Question: I'm trying to build and interface that would mimic the recent Google Play Music interface which as a reminder looks like this on a phone

I've already got the 'DrawerLayout' and the Tabs right, but I have no idea how to build the amazing bottom fragment that displays the currently playing song. It mixes two features:
- 'ViewPager''Fragment'-
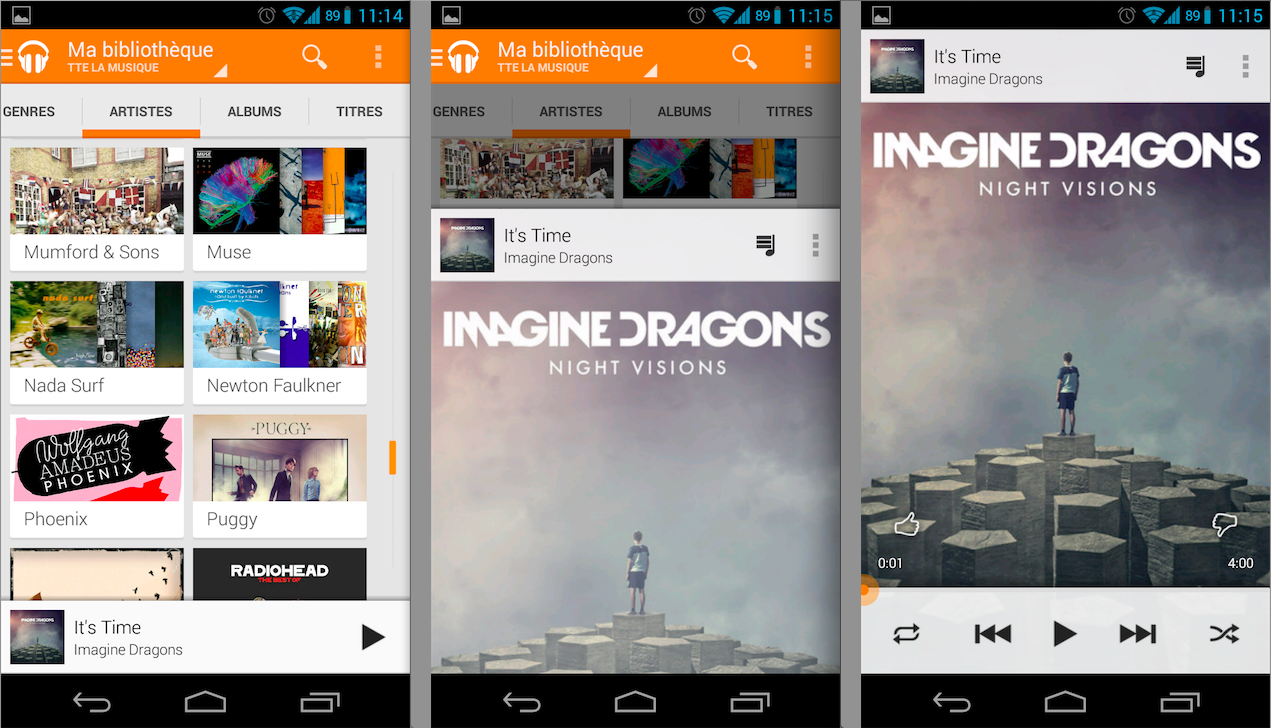
Answer: - <URL>-